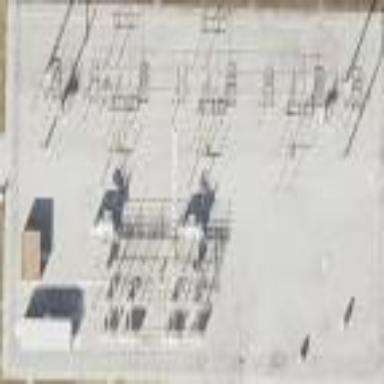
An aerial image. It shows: Distribution power substation secured by fence.